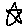
Label: star